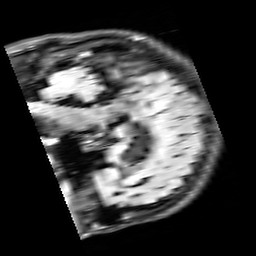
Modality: FLAIR
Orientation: sagittal
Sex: male
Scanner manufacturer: siemens
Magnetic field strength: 3 T
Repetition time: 10 s
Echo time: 0.09 s